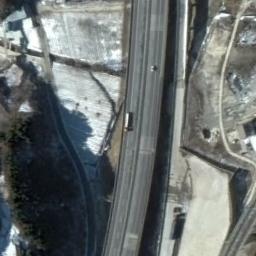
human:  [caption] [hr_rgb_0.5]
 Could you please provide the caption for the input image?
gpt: A freeway and some small roads go through the wasteland .

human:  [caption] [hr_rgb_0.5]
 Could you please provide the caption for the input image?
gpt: There is a big white truck on the highway on the right .

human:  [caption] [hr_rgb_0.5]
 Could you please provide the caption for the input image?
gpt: The freeway goes through the bare land with some cars .

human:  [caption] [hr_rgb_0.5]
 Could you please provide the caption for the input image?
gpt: There is a large area of ​​farmland around the freeway, There are two cars on the freeway, And there are several trails in the farmland .

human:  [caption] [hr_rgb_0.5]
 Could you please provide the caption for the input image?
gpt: There are some bare land beside the freeway .